Question: I have a dashboard copy from my company website and I'm trying to copy the email raw data into my editted worksheet, but it's still like a mess:
It's kinda like this:
[
This sheet name "Sheet3" and the other one is "Sheet1". They all have the same Tracking# number:
<URL>
'''
Sub CopyRow()
Dim I As Variant
I = Sheet1.Cells(Sheet1.Rows.Count, 6).End(xlUp).Row'
If Not Intersect(Target, Worksheets("Sheet3").Columns("E:E")) Is Nothing Then
If InStr(UCase(Target.Value), "@") > 0 Then
If InStr(UCase(Worksheets("Sheet3").Columns("B:B")), "L") = Worksheets("Sheet1").Columns("B:B") Then
Target = I
End If
End If
End Sub
'''
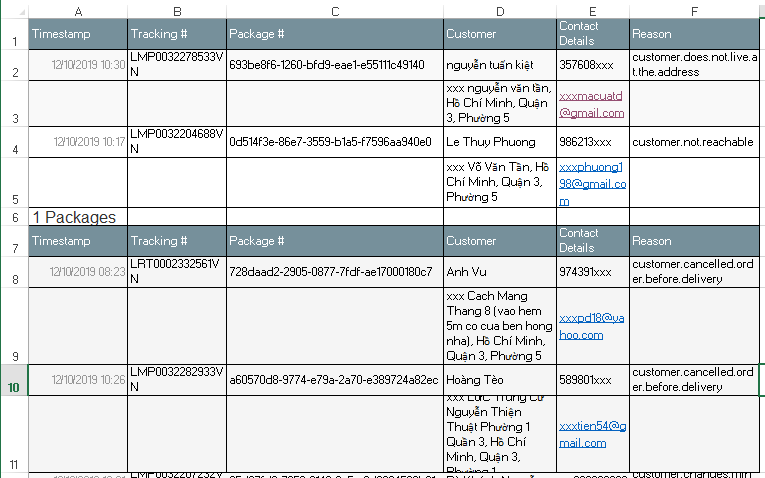
Answer: I usually do something like this, assuming sheet1 is the sheet to be updated by data from sheet3;
'''
dim destLength as Long 'rows used in sheet 1
dim sourceLength as Long 'rows used in sheet 3
'''
Open directory with source files and loop through each file and do the following
'''
destLength = Sheet1.Range("A"&Rows.Count).End(xlUp).Row
sourceLength = Sheet3.Range("A"&Rows.Count).End(xlUp).Row
Sheet3.Range("B1" & ":I" & sourceLen).copy
Sheet1.Range("A" & destLen + 1).pasteSpecial xlValues
Application.CutCopyMode = False
'''